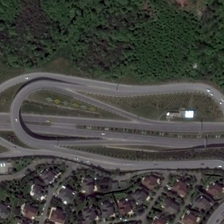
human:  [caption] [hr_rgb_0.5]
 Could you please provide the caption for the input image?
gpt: some buildings and green trees are in two sides of a viaduct respectively .

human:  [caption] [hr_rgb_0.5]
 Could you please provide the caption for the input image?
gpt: some buildings and green trees are in two sides of a viaduct respectively .

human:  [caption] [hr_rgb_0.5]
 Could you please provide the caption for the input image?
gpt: some buildings and green trees are in two sides of a viaduct respectively .

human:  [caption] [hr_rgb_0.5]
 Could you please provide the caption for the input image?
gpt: some buildings and green trees are in two sides of a viaduct respectively .

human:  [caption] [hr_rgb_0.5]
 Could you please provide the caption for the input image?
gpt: some buildings and green trees are in two sides of a viaduct respectively .